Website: walmart
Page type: payment
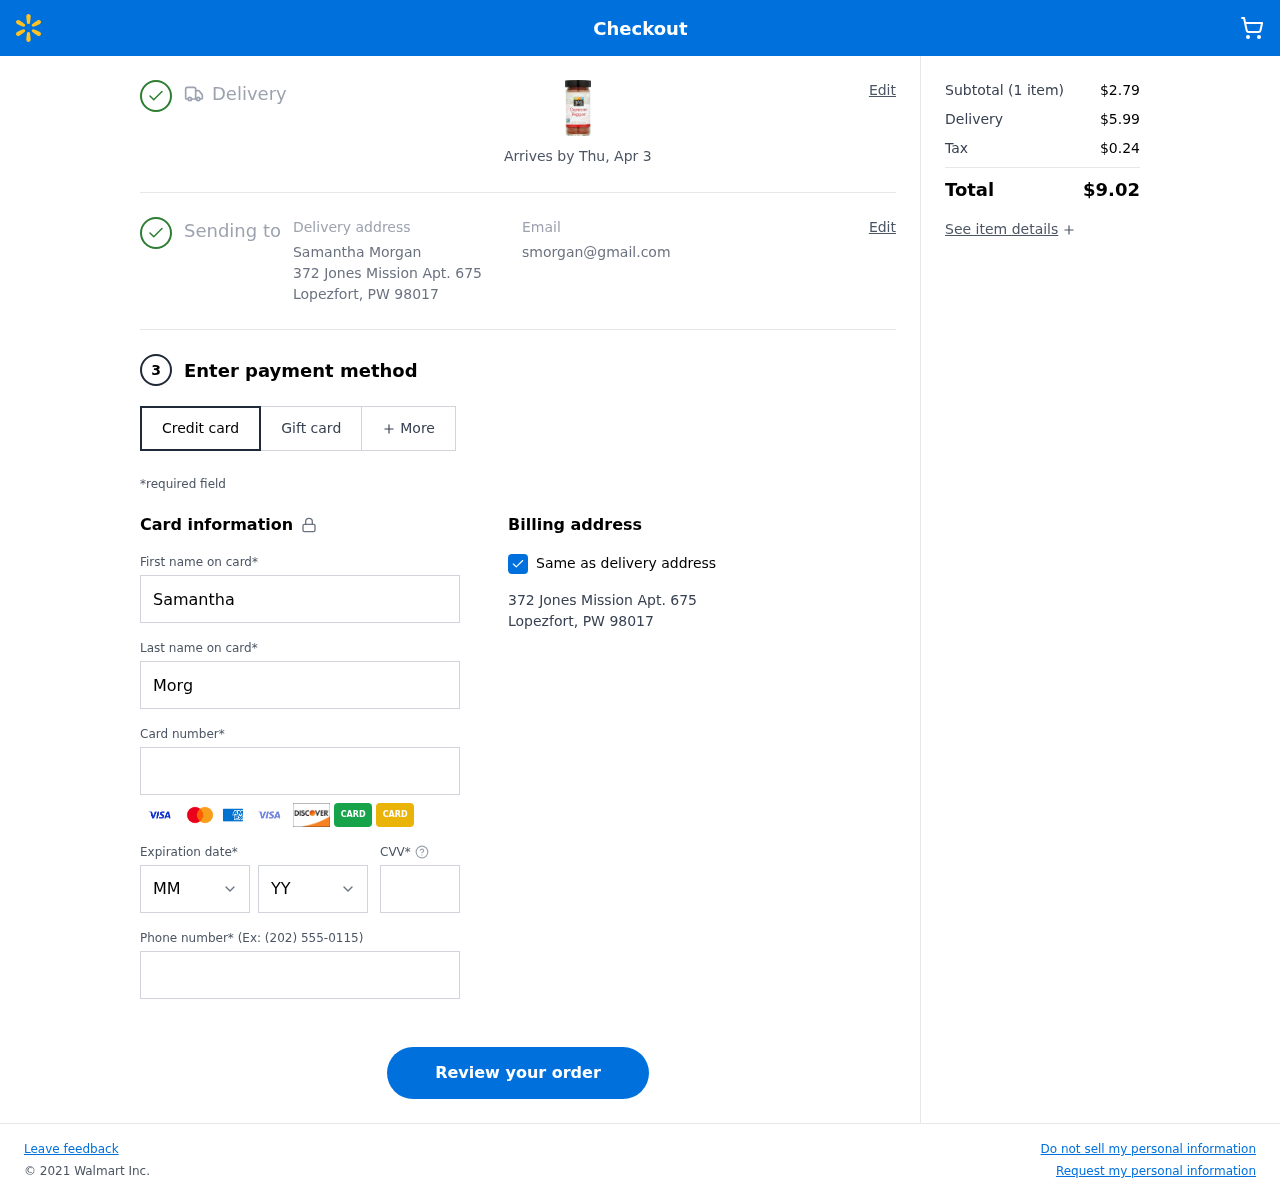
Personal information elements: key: PII_CARD_CVV
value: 2739
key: PII_CARD_EXPIRY_MONTH
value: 02
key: PII_CARD_EXPIRY_YEAR
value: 28
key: PII_CARD_NUMBER
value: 3425 5849 2455 260
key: PII_CITY
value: Lopezfort
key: PII_EMAIL
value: smorgan@gmail.com
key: PII_FIRSTNAME
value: Samantha
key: PII_FULLNAME
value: Samantha Morgan
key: PII_LASTNAME
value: Morgan
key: PII_PHONE
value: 9385475022
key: PII_POSTCODE
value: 98017
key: PII_STATE_ABBR
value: PW
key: PII_STREET
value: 372 Jones Mission Apt. 675
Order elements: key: ORDER_DELIVERY_DATE
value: Arrives by Thu, Apr 3
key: ORDER_NUM_ITEMS
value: (1 item)
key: ORDER_SUBTOTAL
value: $2.79
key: ORDER_SHIPPING_COST
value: $5.99
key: ORDER_TAX
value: $0.24
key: ORDER_TOTAL
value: $9.02